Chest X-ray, PA view. Patient: 28 years old, sex M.
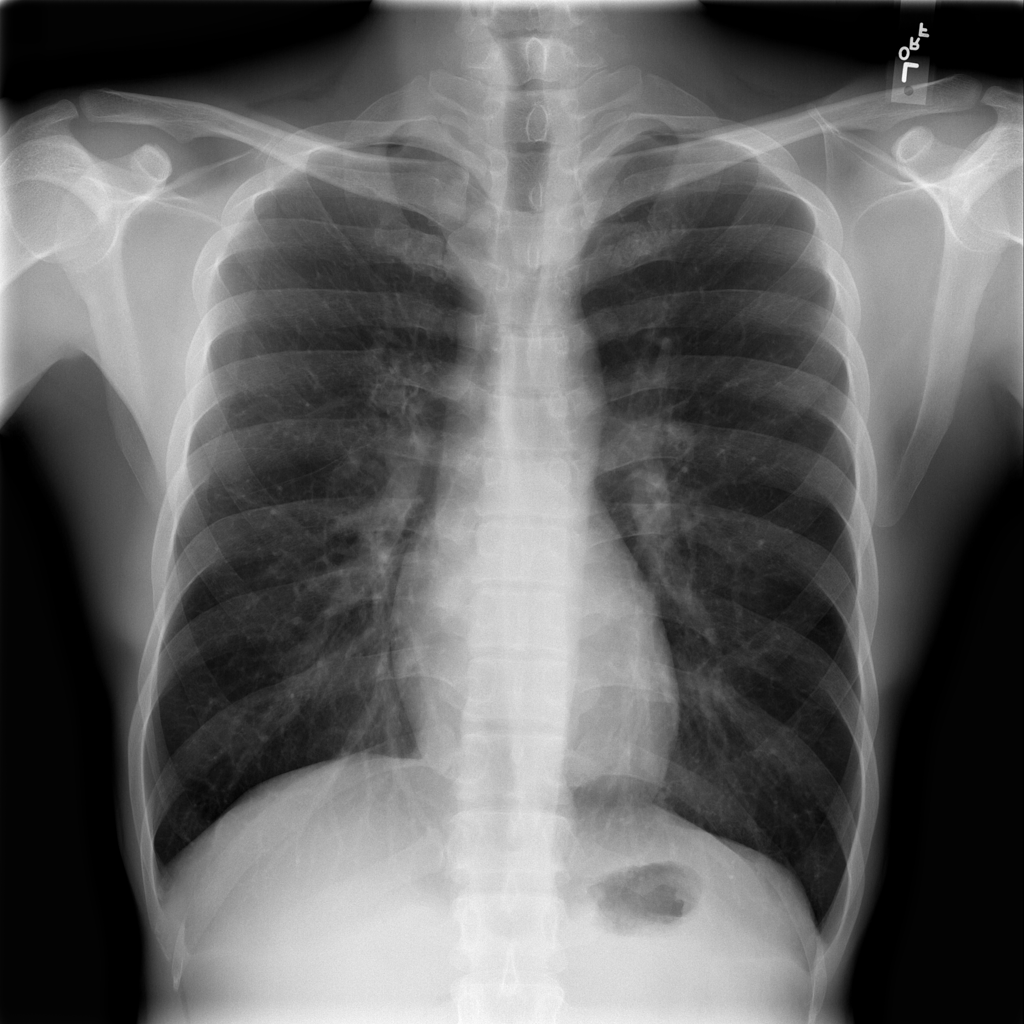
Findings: No Finding